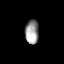
Tissue: prostate
Cell type: Fibroblasts
Senescence score: 0.745
Nuclear area (px): 324
Mean DAPI intensity: 150.633